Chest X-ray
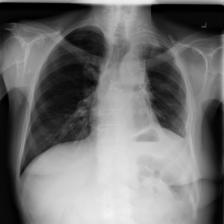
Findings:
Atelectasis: negative
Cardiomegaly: negative
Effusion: positive
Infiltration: negative
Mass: positive
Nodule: negative
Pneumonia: negative
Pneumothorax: negative
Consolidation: negative
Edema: negative
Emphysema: negative
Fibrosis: positive
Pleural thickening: positive
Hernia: negative